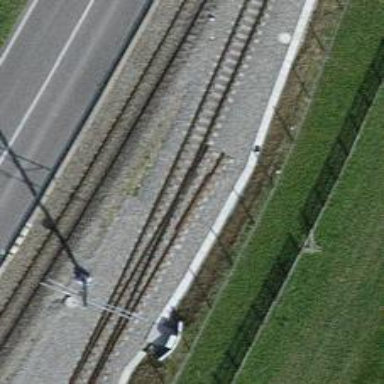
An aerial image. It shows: Siding used for narrow gauge railway.